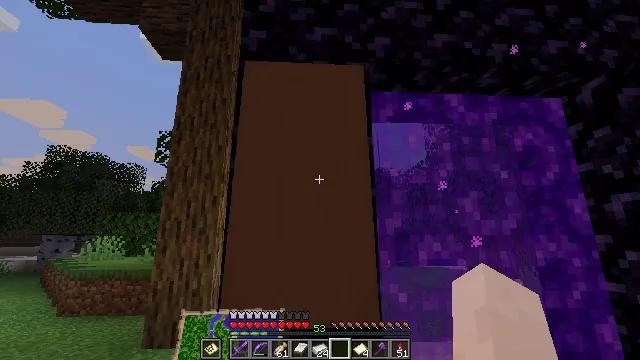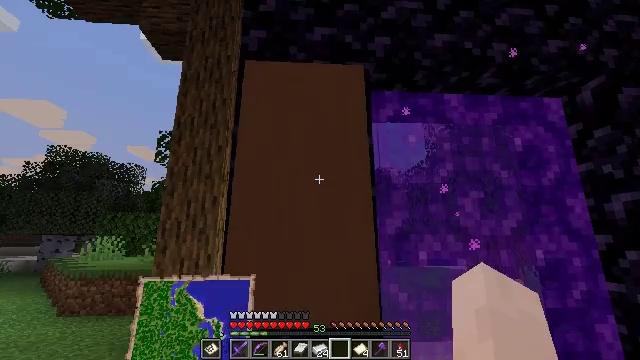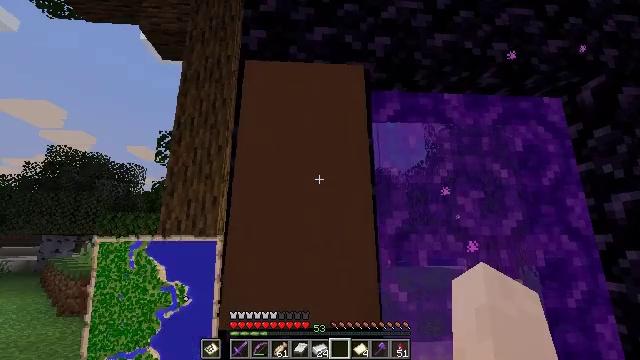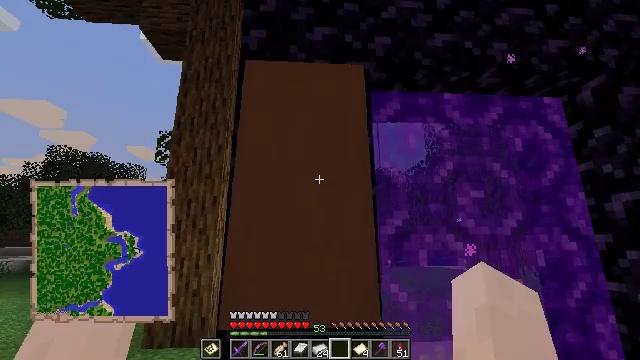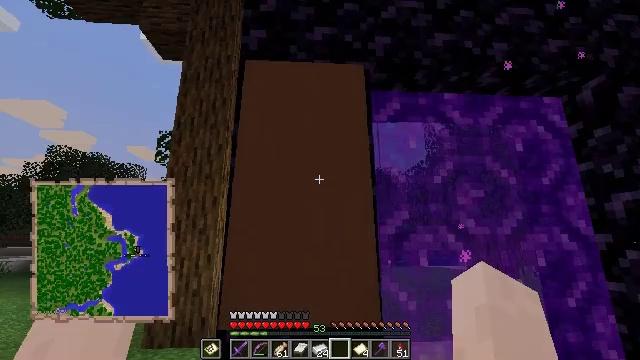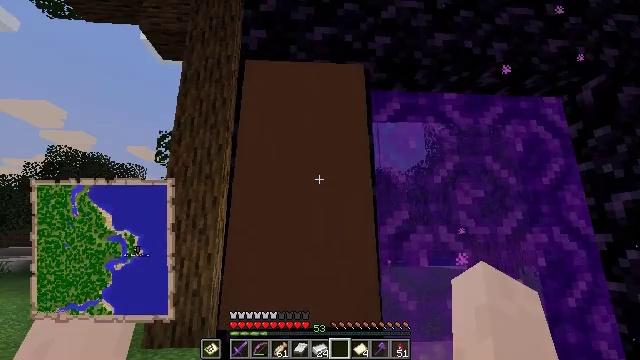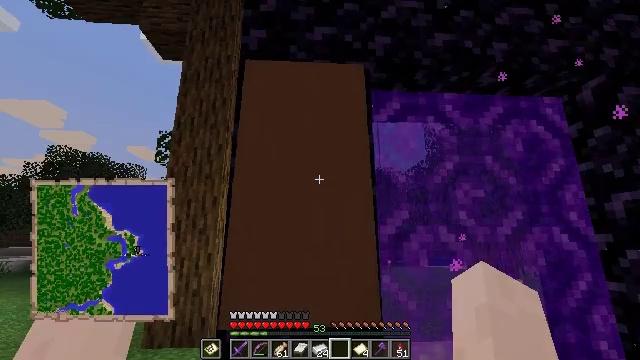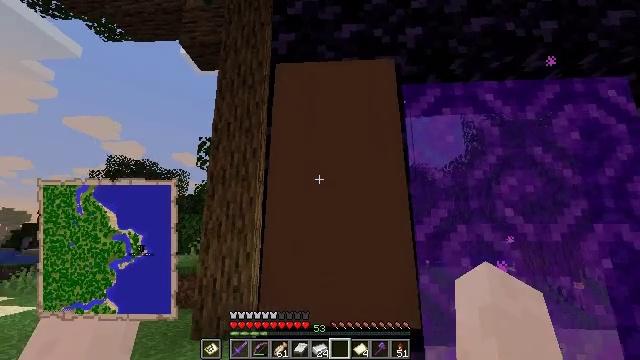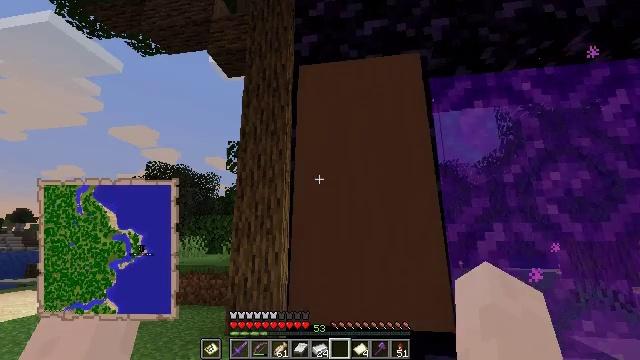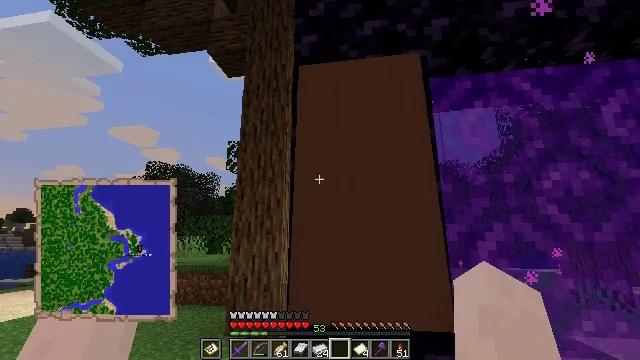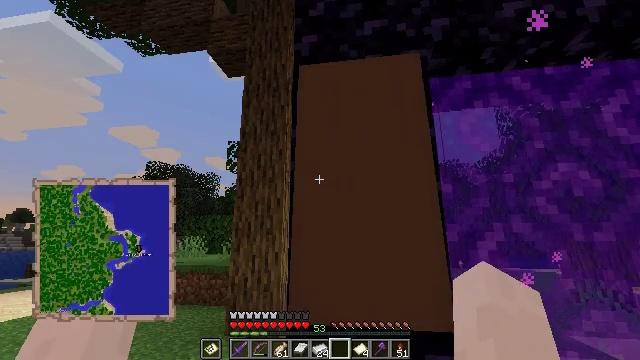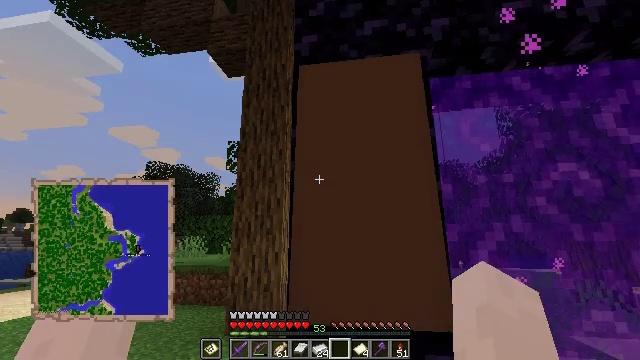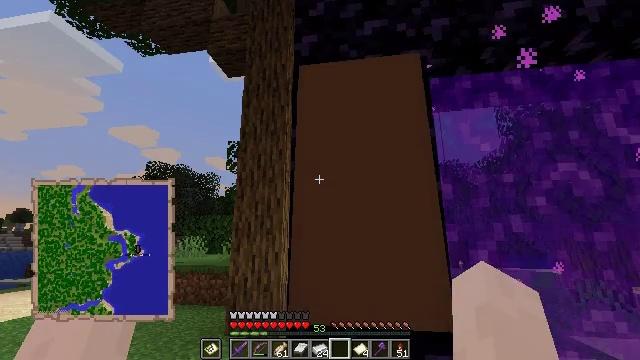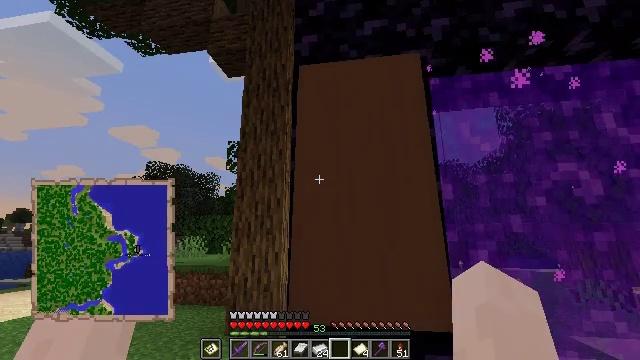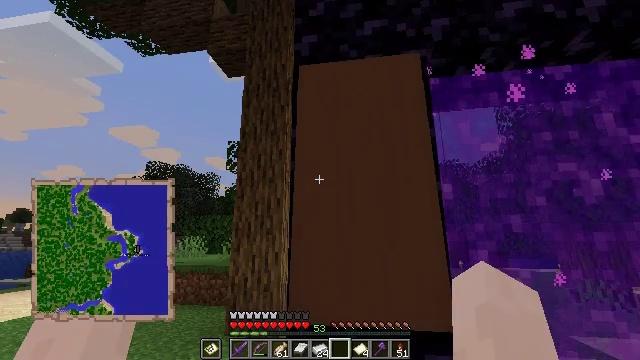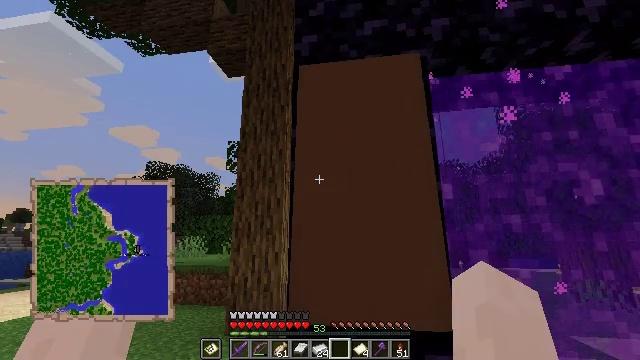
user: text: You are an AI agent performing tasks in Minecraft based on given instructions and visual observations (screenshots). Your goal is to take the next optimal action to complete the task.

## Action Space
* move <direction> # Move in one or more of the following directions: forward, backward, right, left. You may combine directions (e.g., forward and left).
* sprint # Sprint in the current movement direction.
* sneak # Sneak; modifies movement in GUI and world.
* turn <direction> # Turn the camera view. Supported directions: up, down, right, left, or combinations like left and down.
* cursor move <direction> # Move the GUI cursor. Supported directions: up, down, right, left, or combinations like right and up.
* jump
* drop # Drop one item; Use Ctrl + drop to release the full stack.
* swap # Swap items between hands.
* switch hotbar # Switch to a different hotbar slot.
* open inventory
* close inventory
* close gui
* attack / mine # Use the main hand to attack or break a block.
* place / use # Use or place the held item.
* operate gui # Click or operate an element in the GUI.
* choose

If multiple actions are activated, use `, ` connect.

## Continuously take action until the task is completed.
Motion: motion action
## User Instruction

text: Mine the anvil to break it.
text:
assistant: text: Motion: no_op
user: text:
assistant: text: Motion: no_op
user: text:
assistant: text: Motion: no_op
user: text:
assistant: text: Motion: no_op
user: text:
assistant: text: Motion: no_op
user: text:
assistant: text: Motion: no_op
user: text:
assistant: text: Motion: turn left
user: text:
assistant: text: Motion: turn left
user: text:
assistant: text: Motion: no_op
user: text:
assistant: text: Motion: no_op
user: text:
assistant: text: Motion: no_op
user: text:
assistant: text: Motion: no_op
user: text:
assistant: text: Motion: no_op
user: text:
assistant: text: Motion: no_op
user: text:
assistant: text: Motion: no_op
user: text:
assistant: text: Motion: no_op
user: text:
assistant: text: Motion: no_op
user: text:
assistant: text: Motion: no_op
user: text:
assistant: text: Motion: no_op
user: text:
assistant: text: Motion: turn left and down
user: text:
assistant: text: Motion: turn left and down
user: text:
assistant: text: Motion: turn left and down
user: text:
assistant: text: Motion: turn left and down
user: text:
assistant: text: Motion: turn left and down
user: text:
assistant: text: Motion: turn left and down
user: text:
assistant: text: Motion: turn left
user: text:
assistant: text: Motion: turn left
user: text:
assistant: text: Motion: turn left
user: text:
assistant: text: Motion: no_op
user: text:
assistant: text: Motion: no_op